Question: My Invoice

I have a almost finishd project in Python which uses QPrintPreviwDialog to show and print data according to the picture above. I have used QTextDocumento to handle the HTML.
Is there a way to write something in page number space. I would like to write the info in yellow to the page number space to serve as footer. Or is there other solution to show footer instead of using pyjasper, one that are not part of python?
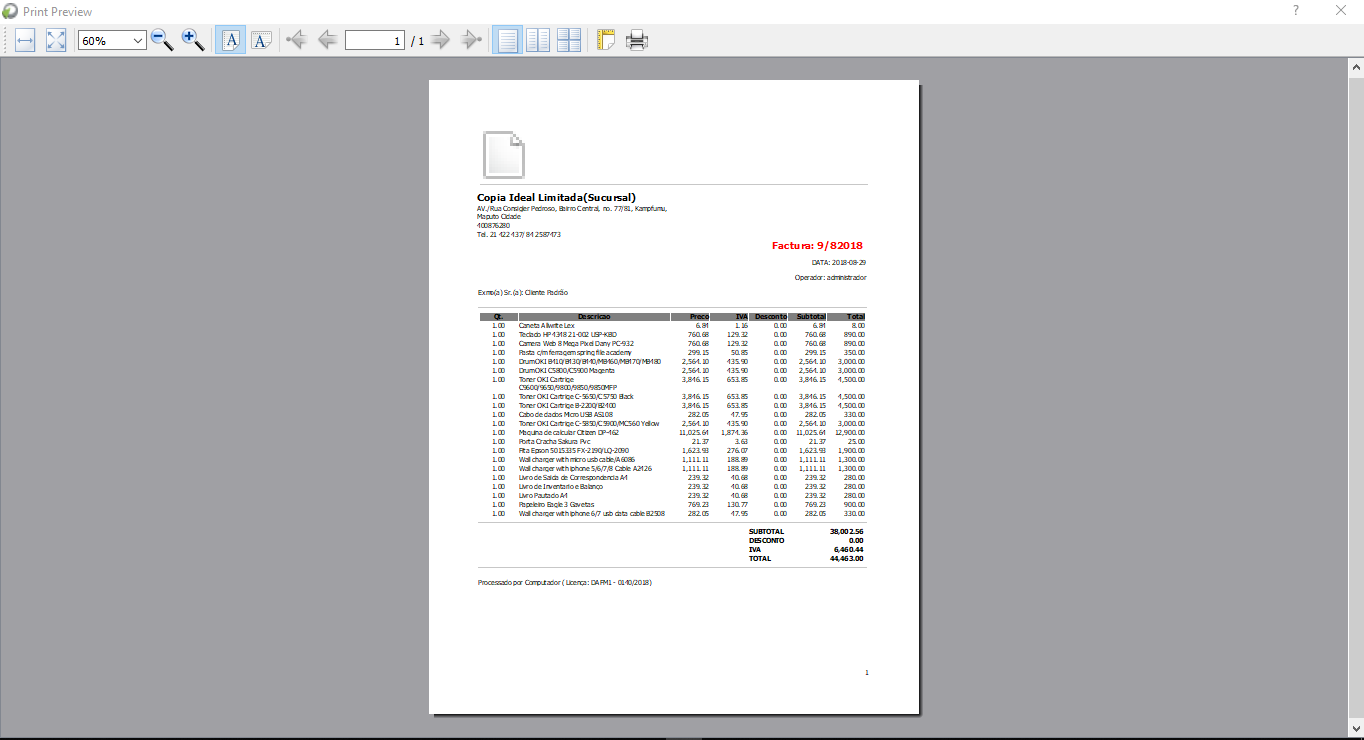
Answer: Translating <URL> from C++ to python and modifying the position of the text I show how to add a footer.
'''
from PyQt5 import QtCore, QtGui, QtWidgets, QtPrintSupport
textMargins = 12
borderMargins = 10
def mmToPixels(printer, mm):
return mm * 0.039370147 * printer.resolution()
def paintPage(pageNumber, pageCount, painter, doc, textRect, footerHeight):
painter.save()
textPageRect = QtCore.QRectF(QtCore.QPointF(0, pageNumber*doc.pageSize().height()), doc.pageSize())
painter.setClipRect(textRect)
painter.translate(0, -textPageRect.top())
painter.translate(textRect.left(), textRect.top())
doc.drawContents(painter)
painter.restore()
footerRect = QtCore.QRectF(textRect)
footerRect.setTop(textRect.bottom())
footerRect.setHeight(footerHeight)
# draw footer
painter.save()
pen = painter.pen()
pen.setColor(QtCore.Qt.blue)
painter.setPen(pen)
painter.drawText(footerRect, QtCore.Qt.AlignCenter, "Page {} of {}".format(pageNumber+1, pageCount))
painter.restore()
def printDocument(printer, doc):
painter = QtGui.QPainter(printer)
doc.documentLayout().setPaintDevice(printer)
doc.setPageSize(QtCore.QSizeF(printer.pageRect().size()))
pageSize = printer.pageRect().size()
tm = mmToPixels(printer, textMargins)
footerHeight = painter.fontMetrics().height()
textRect = QtCore.QRectF(tm, tm, pageSize.width() - 2 * tm, pageSize.height() - 2 * tm - footerHeight)
doc.setPageSize(textRect.size())
pageCount = doc.pageCount()
for pageIndex in range(pageCount):
if pageIndex != 0:
printer.newPage()
paintPage(pageIndex, pageCount, painter, doc, textRect, footerHeight)
if __name__ == '__main__':
import sys
app = QtWidgets.QApplication(sys.argv)
document = QtGui.QTextDocument()
cursor = QtGui.QTextCursor(document)
blockFormat = QtGui.QTextBlockFormat()
for i in range(10):
cursor.insertBlock(blockFormat)
cursor.insertHtml("<h1>This is the {} page</h1>".format(i+1))
blockFormat.setPageBreakPolicy(QtGui.QTextFormat.PageBreak_AlwaysBefore)
printer = QtPrintSupport.QPrinter(QtPrintSupport.QPrinter.HighResolution)
printer.setPageSize(QtPrintSupport.QPrinter.A4)
printer.setOutputFormat(QtPrintSupport.QPrinter.PdfFormat)
dialog = QtPrintSupport.QPrintPreviewDialog(printer)
dialog.paintRequested.connect(lambda print, doc=document: printDocument(printer, doc))
dialog.exec_()
'''
<URL>